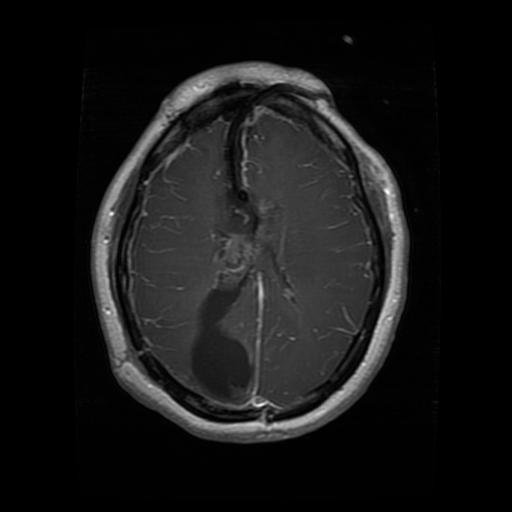
Label: glioma